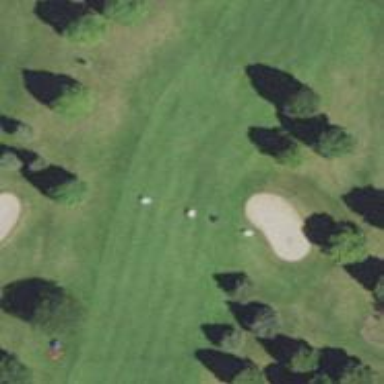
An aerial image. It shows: Golf hole.